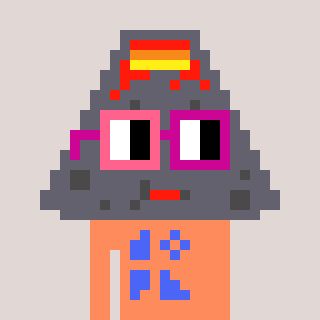
a pixel art character with square pink and red glasses, a volcano-shaped head and a peachy-colored body on a warm background